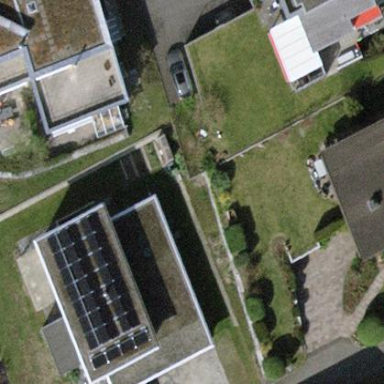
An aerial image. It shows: Detached building.